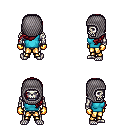
a pixel art fantasy rpg character, male body template, skeleton, teal sleeveless shirt, gold greaves, brunette left-swept hairstyle, chain hood, gold gloves, four views (front, back, left, right), 2x2 character sprite sheet, small pixel art, hard edges, no anti-aliasing